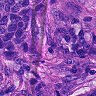
Metastatic tissue present: yes